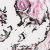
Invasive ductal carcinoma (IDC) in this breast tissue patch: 0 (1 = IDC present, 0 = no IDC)